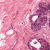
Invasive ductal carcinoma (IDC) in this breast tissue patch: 0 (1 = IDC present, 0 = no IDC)